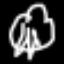
Label: frog